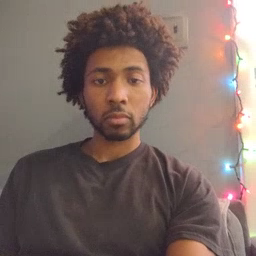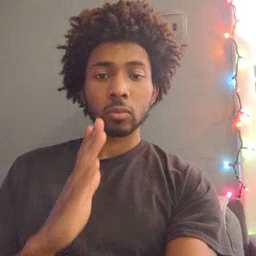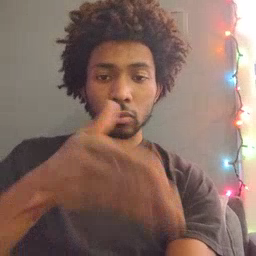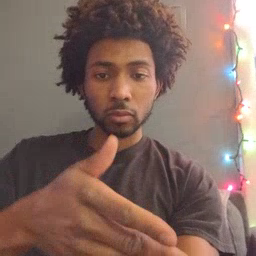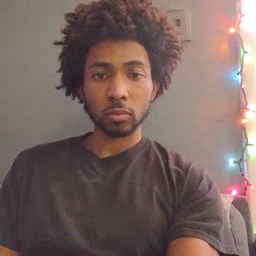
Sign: after